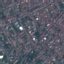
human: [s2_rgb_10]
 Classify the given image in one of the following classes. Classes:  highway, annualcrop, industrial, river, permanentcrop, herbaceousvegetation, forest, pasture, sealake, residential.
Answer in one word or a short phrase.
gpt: Residential